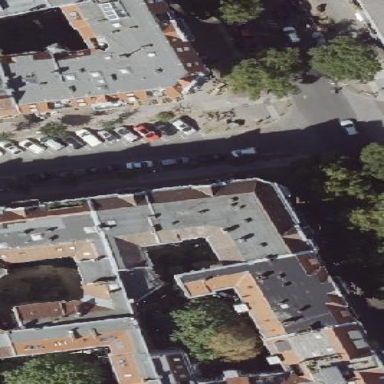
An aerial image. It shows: Building consisting of apartments with double saltbox roof shape.